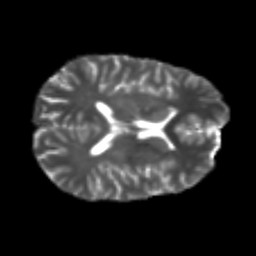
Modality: T2w
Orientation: axial
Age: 23
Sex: male
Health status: healthy
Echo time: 0.074 s